Question: How do I move the list view slightly right. I used ListView to populate menu and price as per image below. The menu start at the edge of the screen. How do I adjust so the menu starts slightly right instead start from the edge of the screen.
'''
<?xml version="1.0" encoding="utf-8"?>
<LinearLayout xmlns:android="http://schemas.android.com/apk/res/android"
android:layout_width="fill_parent"
android:layout_height="fill_parent"
android:orientation="vertical"
android:background="@drawable/menu_sheet">
<TextView
android:id="@+id/TextView01"
android:layout_height="100dp"
android:text="ABC Restoran Full Menu"
android:textSize="12pt"
android:shadowDx="0"
android:shadowDy="0"
android:shadowRadius="10"
android:layout_width="wrap_content"
android:layout_gravity="center"
android:textStyle="bold"
android:textColor="#333300"
></TextView>
<LinearLayout
android:orientation="horizontal"
android:layout_width="fill_parent"
android:layout_height="wrap_content"
android:layout_centerHorizontal="true" >
<RelativeLayout
android:id="@+id/RelativeLayout02"
android:layout_height="fill_parent"
android:layout_width="350dp"
>
<ListView
android:layout_height="wrap_content"
android:id="@+id/ListView_ProfileMenu"
android:layout_width="fill_parent"
android:layout_alignParentTop="true"
android:divider="@null"
></ListView>
<ListView
android:layout_alignParentRight="true"
android:layout_height="wrap_content"
android:id="@+id/ListView_ProfileMenu1"
android:layout_width="fill_parent"
android:layout_alignParentTop="true"
android:divider="@null"
></ListView>
</RelativeLayout>
</LinearLayout>
</LinearLayout>
'''

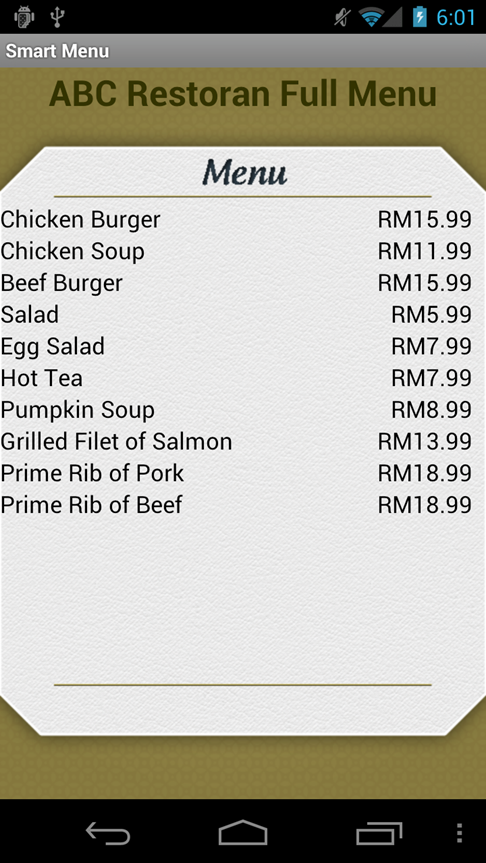
Answer: Just Try to set for that in the ListView.